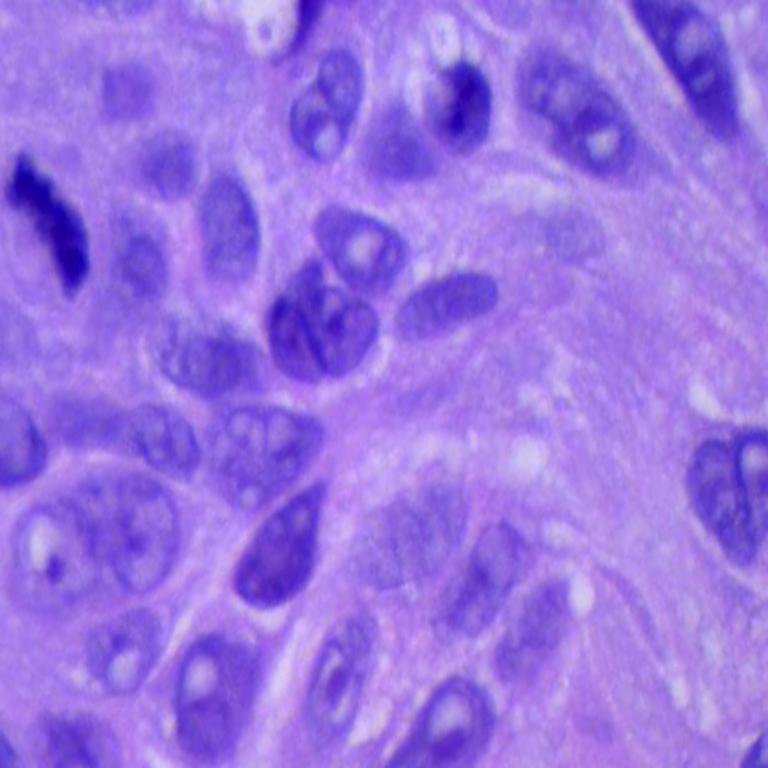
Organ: lung
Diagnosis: squamous carcinomas